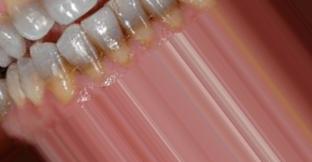
Condition: Tooth Discoloration